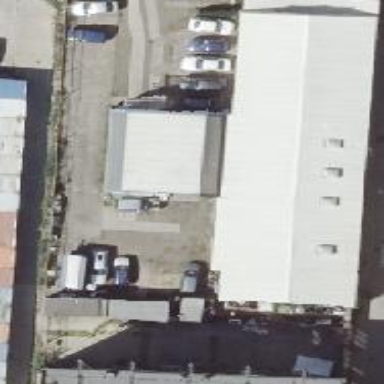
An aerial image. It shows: Car repair shop.